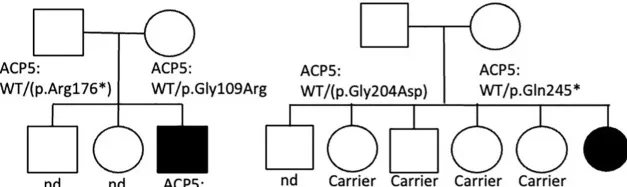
Genetic and clinical characteristics of SPENCDI patients. (B) Family pedigree for patient #1 and patient #2.
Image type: radiology (scintigraphy)